Aerial crown-view tile of a tropical tree (Barro Colorado Island, Panama), acquired 20250124:
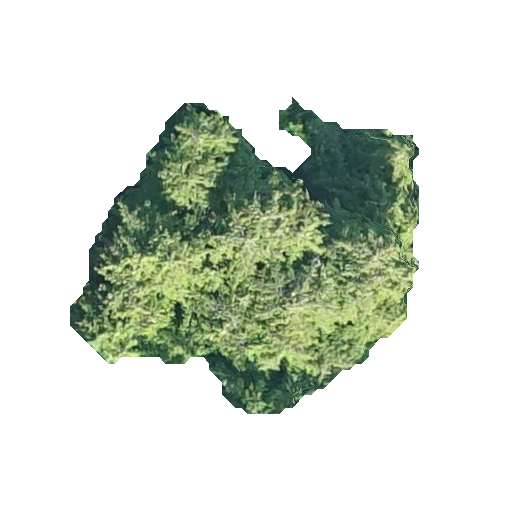
Species: Quararibea stenophylla
GBIF accepted scientific name: Quararibea stenophylla
Crown area: 110.612 m²